Question: I copied the following MathML code from MathJax and pasted it offline as a one-single HTML file. When I previewed the page, it appeared different from the original MathJax version. This is the HTML file:
'''
<!DOCTYPE html PUBLIC "-//W3C//DTD XHTML 1.1 plus MathML 2.0 plus SVG 1.1//EN"
"http://www.w3.org/2002/04/xhtml-math-svg/xhtml-math-svg.dtd">
<html lang="en">
<head>
<meta charset="UTF-8">
<title>Maths</title>
</head>
<body>
<math xmlns="http://www.w3.org/1998/Math/MathML" display="block">
<msup>
<mrow>
<mo>(</mo>
<munderover>
<mo>&#x2211;<!-- --></mo>
<mrow class="MJX-TeXAtom-ORD">
<mi>k</mi>
<mo>=</mo>
<mn>1</mn>
</mrow>
<mi>n</mi>
</munderover>
<msub>
<mi>a</mi>
<mi>k</mi>
</msub>
<msub>
<mi>b</mi>
<mi>k</mi>
</msub>
<mo>)</mo>
</mrow>
<mrow class="MJX-TeXAtom-ORD">
<mspace width="negativethinmathspace" />
<mspace width="negativethinmathspace" />
<mn>2</mn>
</mrow>
</msup>
<mo>&#x2264;<!-- <= --></mo>
<mrow>
<mo>(</mo>
<munderover>
<mo>&#x2211;<!-- --></mo>
<mrow class="MJX-TeXAtom-ORD">
<mi>k</mi>
<mo>=</mo>
<mn>1</mn>
</mrow>
<mi>n</mi>
</munderover>
<msubsup>
<mi>a</mi>
<mi>k</mi>
<mn>2</mn>
</msubsup>
<mo>)</mo>
</mrow>
<mrow>
<mo>(</mo>
<munderover>
<mo>&#x2211;<!-- --></mo>
<mrow class="MJX-TeXAtom-ORD">
<mi>k</mi>
<mo>=</mo>
<mn>1</mn>
</mrow>
<mi>n</mi>
</munderover>
<msubsup>
<mi>b</mi>
<mi>k</mi>
<mn>2</mn>
</msubsup>
<mo>)</mo>
</mrow>
</math>
</body>
</html>
'''
Here is how it renders:

I tested on Jsifiddle and it worked very well. I don't understand why. Check: <URL>
How can I fix this? Is it possible to use MathML offline in a single-file HTML document?
I also tested in Firefox and in Safari, it still appeared different. On Jsfiddle, in all the browser, it worked very well. How can it work only on Jsfiddle and not on the own browsers?
I want to use the MathJax Javascript program and extensions for my HTML file, but it includes many Javascript files, and I don't know if I can unify all the MathJax Javascript files into one and paste everything for my offline single-file HTML document. I think it won't work as one single HTML file. I want my HTML file to be one file and to be independent of folders, images (I convert to base64) and files.
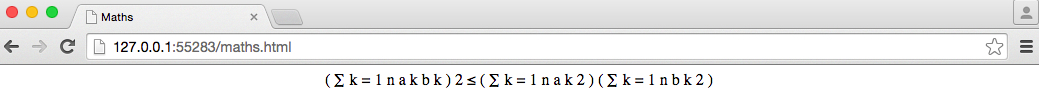
Answer: The reason why the HTML will render differently is because native MathML support in browser engines is limited to Gecko/Firefox (good) and WebKit/Safari (ok). MathJax would allow you to use MathML across browsers but your sample HTML does load MathJax anywhere.
As for single-file builds, there is no official way but if you restrict functionality a little, MathJax can be wrapped into a single JavaScript file; it currently requires a bit of MathJax knowledge but <URL> might give you ideas. A single-file build can only work if you restrict yourself to SVG output since the HTML-CSS output will need fonts.